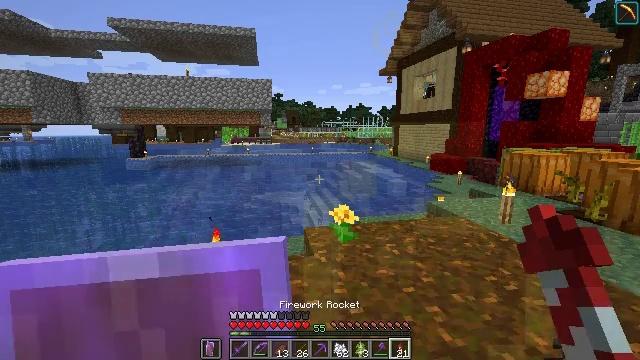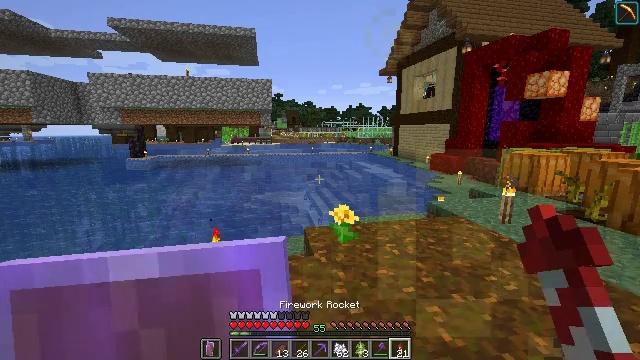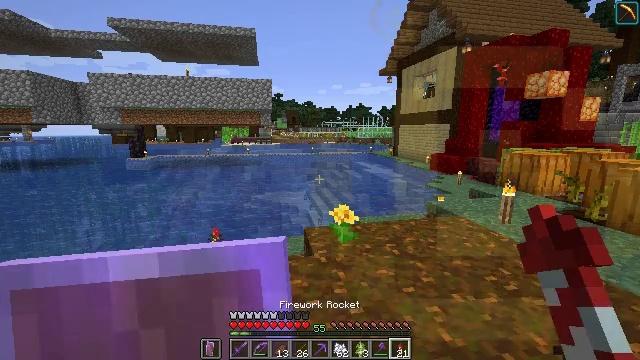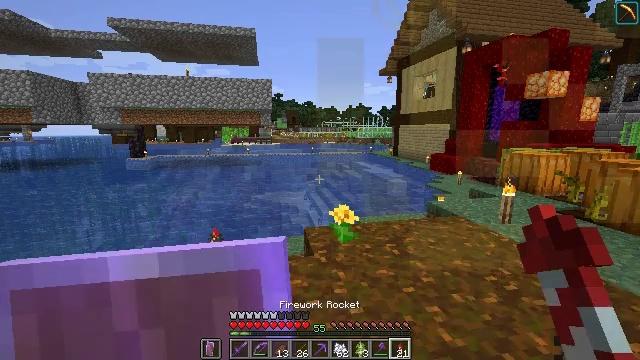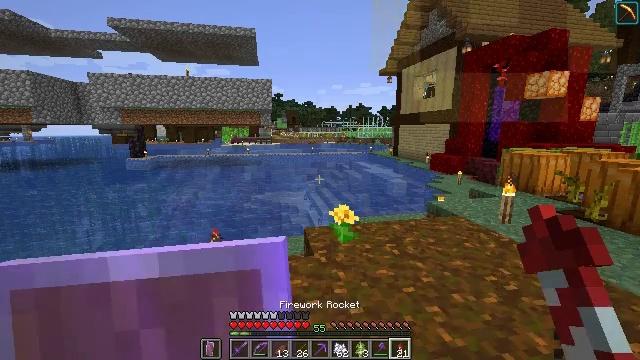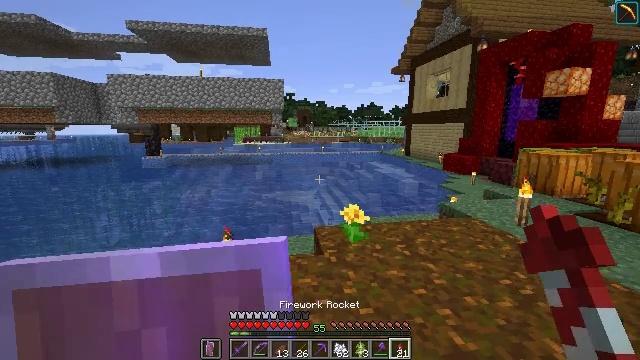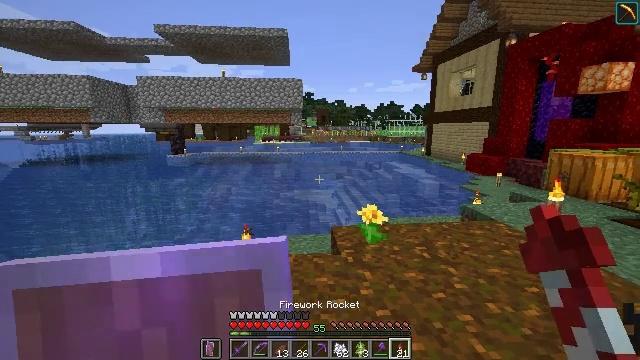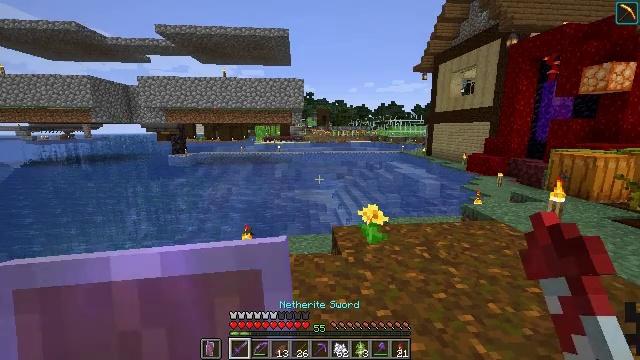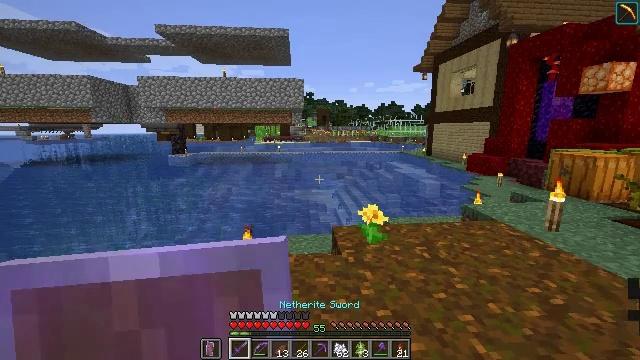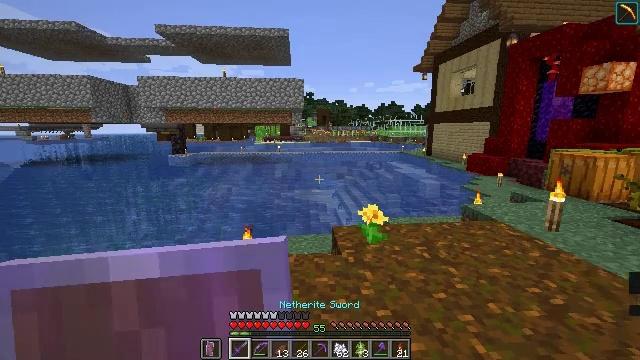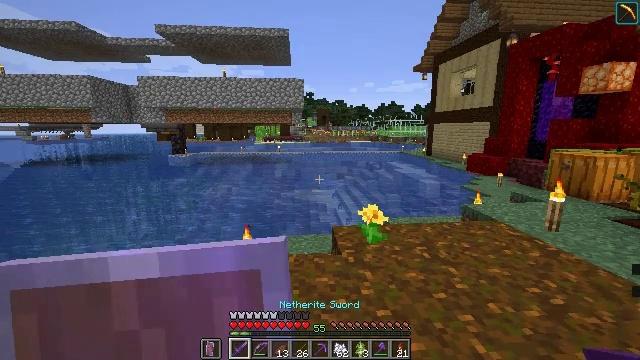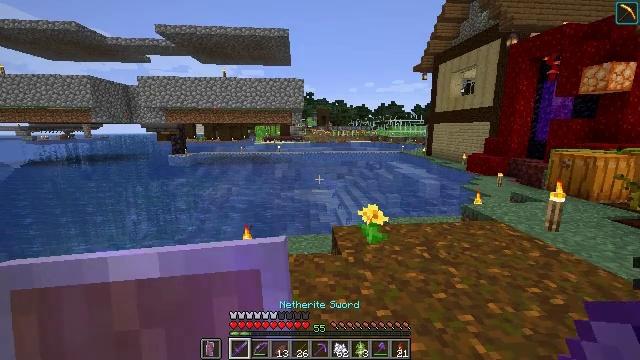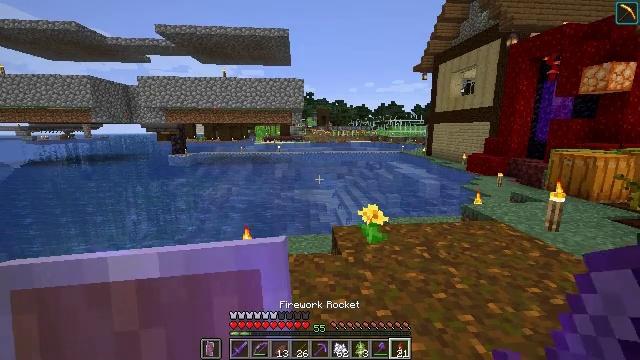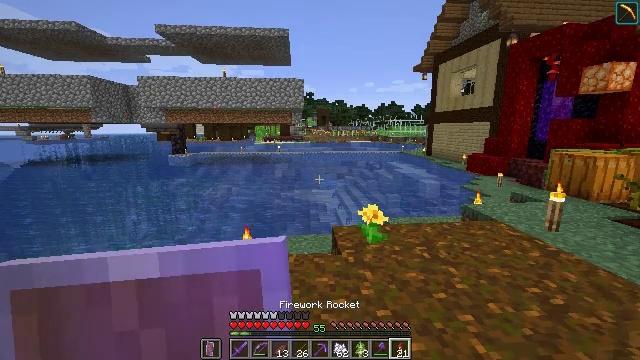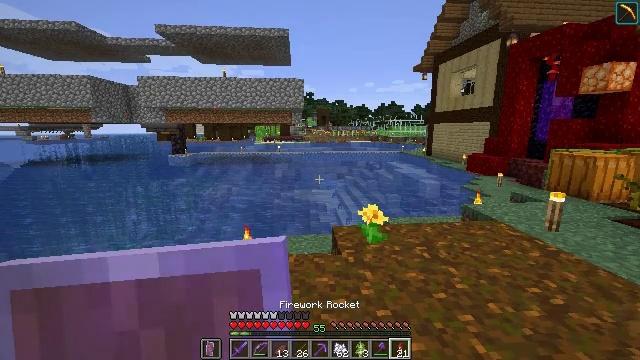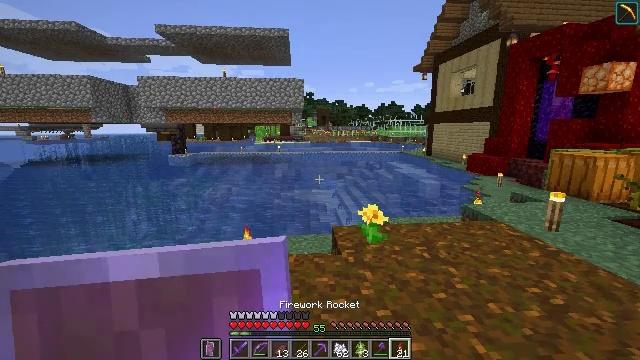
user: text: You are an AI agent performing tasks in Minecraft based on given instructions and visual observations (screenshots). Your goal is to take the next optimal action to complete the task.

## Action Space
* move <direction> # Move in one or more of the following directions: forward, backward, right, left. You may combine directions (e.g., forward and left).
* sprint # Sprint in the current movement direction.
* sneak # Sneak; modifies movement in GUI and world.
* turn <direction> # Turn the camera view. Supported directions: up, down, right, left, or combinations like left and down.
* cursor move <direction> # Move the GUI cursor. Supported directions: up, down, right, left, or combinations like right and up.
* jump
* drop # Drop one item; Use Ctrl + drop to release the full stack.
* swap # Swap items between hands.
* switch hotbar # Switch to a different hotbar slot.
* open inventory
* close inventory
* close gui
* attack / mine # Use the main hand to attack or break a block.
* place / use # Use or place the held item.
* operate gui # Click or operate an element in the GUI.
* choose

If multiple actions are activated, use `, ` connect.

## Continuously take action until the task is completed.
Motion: motion action
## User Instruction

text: Harvest birch logs from birch trees.
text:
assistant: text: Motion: no_op
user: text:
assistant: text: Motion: no_op
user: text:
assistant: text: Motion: no_op
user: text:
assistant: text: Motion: no_op
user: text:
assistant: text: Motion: turn left
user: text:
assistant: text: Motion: turn left
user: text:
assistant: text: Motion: no_op
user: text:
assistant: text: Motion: no_op
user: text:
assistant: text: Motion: no_op
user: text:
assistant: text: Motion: no_op
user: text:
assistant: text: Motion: no_op
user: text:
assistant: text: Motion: no_op
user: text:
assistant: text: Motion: no_op
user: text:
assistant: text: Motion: no_op
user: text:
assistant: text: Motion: sprint
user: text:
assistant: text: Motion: sprint
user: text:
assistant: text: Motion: move forward, sprint
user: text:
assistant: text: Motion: move forward, sprint
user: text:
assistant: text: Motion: move forward, sprint
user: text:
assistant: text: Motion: move forward, sprint
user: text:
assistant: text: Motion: move forward, sprint
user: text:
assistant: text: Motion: move forward, sprint
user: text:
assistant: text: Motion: move forward, sprint
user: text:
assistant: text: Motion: move forward, sprint
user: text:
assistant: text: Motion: move forward, sprint
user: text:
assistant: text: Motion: move forward, sprint, jump
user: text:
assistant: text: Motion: move forward, sprint, jump
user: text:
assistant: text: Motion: move forward, sprint, jump
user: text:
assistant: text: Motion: move forward, sprint, turn right and up, jump
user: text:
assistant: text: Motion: move forward, sprint, turn right and up, jump